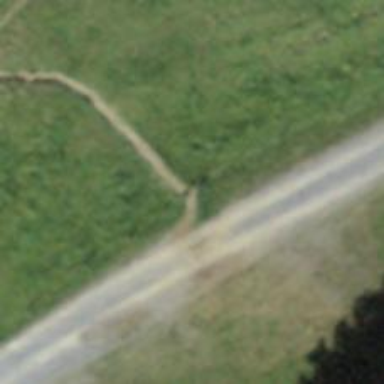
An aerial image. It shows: Gate.